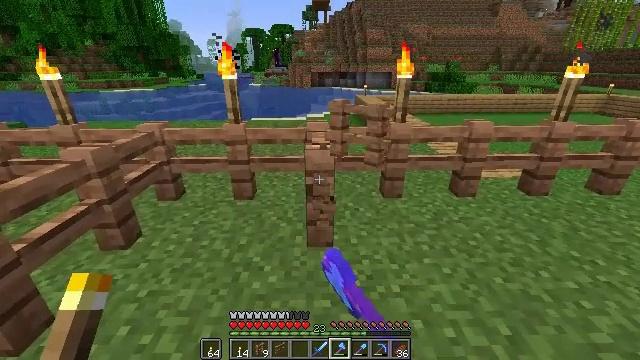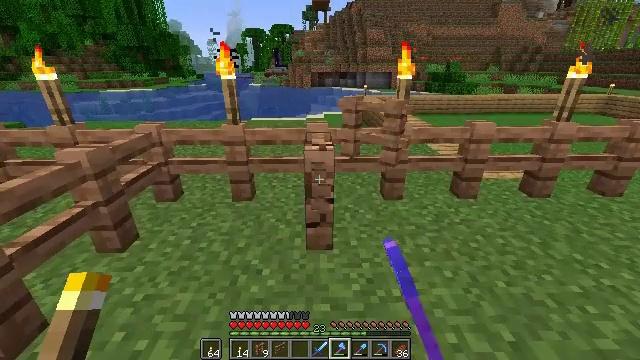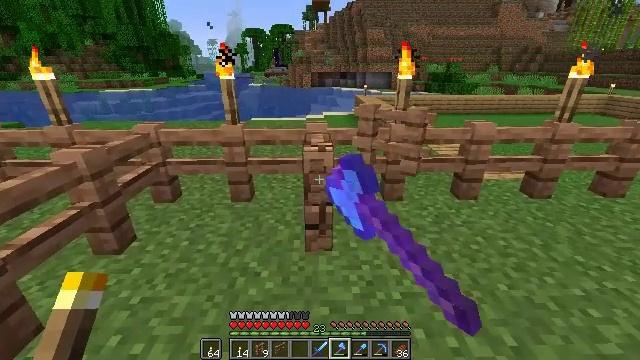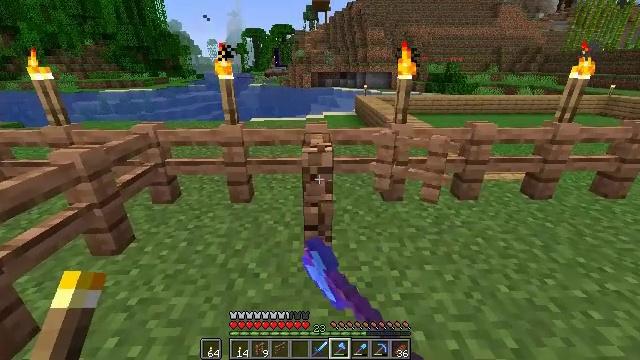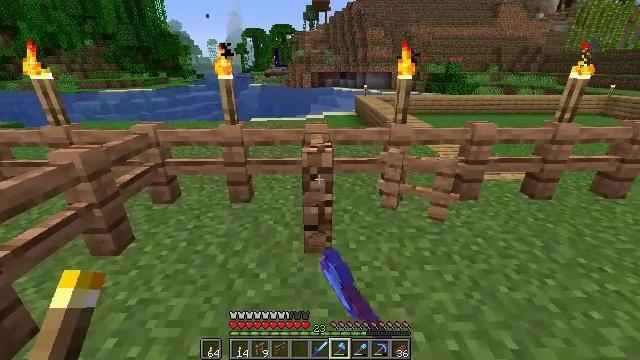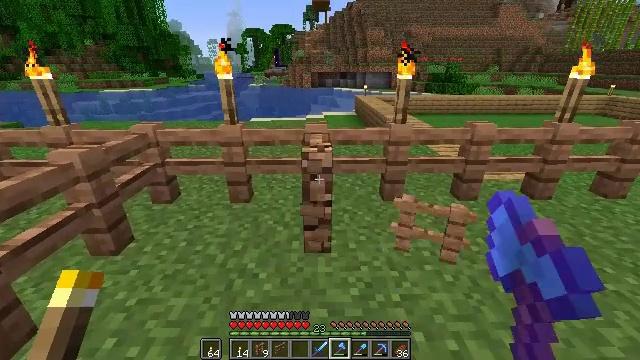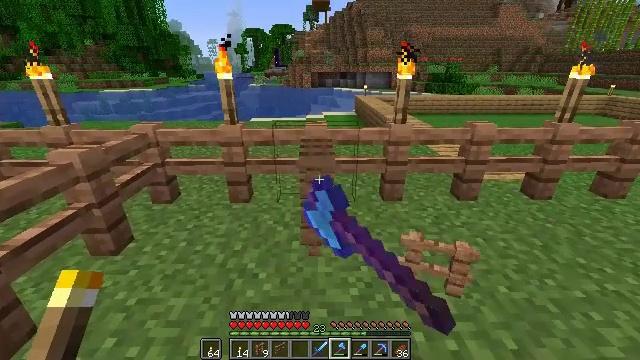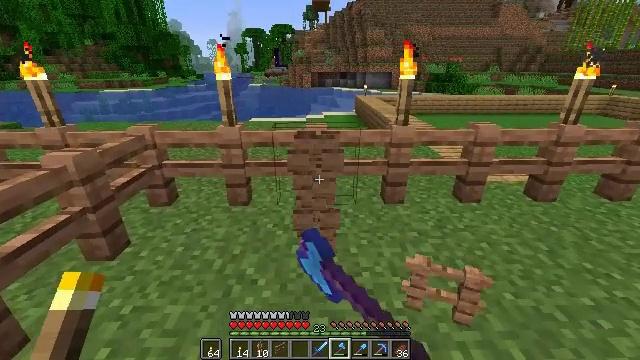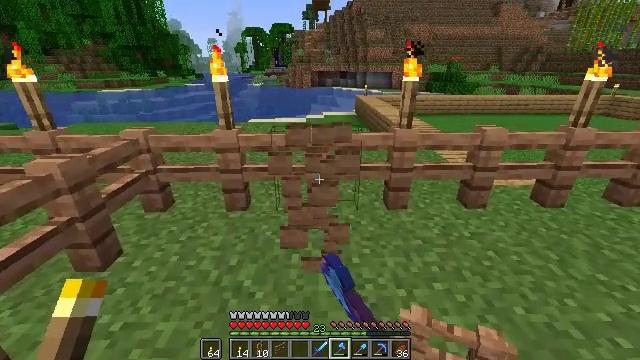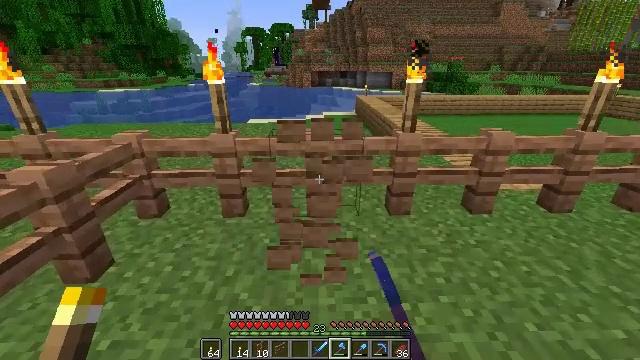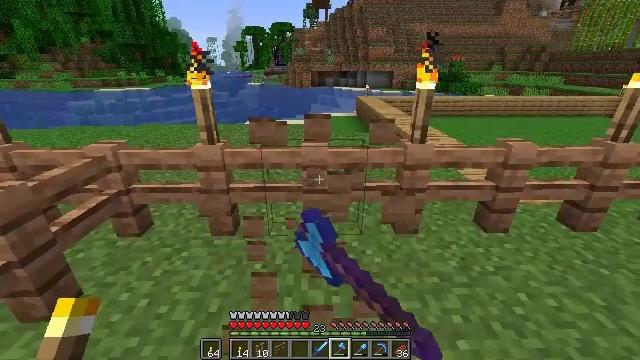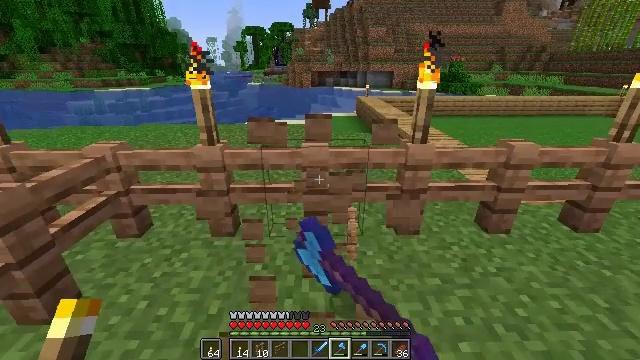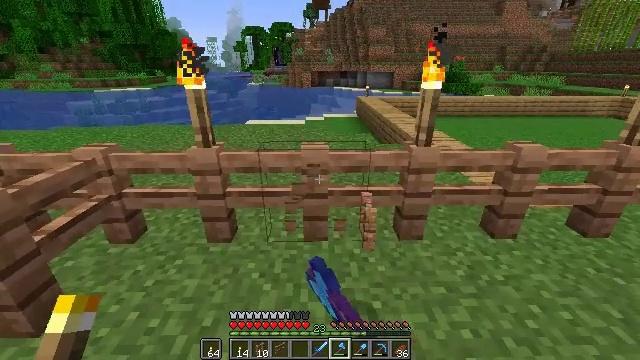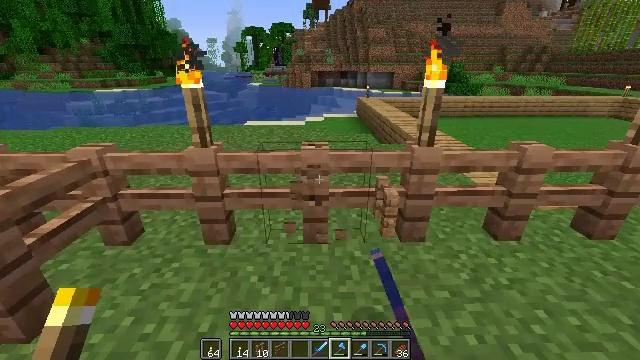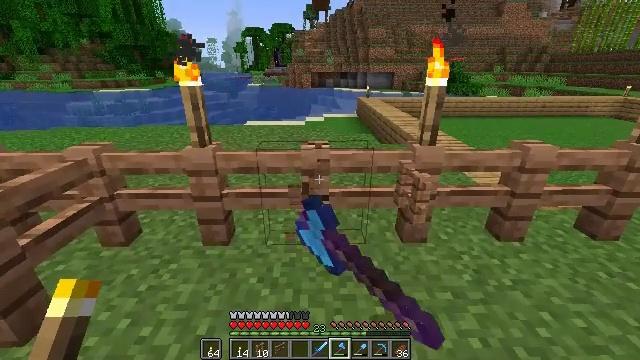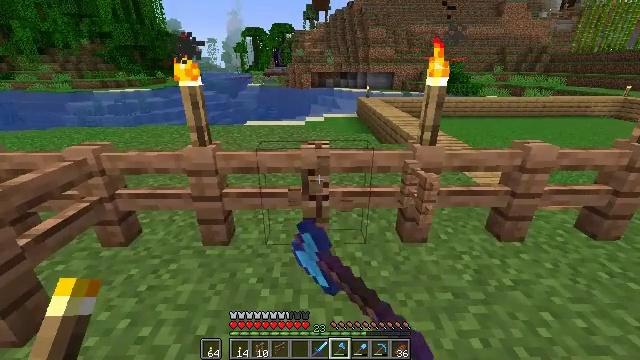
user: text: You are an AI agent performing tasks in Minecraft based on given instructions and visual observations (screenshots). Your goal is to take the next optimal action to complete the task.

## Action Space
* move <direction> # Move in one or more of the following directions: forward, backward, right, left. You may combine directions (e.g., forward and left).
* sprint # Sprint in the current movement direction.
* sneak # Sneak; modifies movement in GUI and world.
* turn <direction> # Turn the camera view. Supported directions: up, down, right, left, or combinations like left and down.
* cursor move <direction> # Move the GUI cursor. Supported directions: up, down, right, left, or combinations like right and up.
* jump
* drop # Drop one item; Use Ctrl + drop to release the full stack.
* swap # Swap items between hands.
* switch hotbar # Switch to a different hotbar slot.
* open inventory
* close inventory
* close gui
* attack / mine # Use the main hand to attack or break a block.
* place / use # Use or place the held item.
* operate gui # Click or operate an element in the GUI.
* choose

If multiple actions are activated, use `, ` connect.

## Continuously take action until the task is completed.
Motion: motion action
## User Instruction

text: Mine the jungle fence for wood.
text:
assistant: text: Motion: attack / mine
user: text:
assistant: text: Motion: attack / mine
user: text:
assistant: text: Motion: attack / mine
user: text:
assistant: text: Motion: attack / mine
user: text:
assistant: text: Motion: attack / mine
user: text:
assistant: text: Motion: attack / mine
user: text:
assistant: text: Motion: move forward, attack / mine
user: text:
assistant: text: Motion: move forward, attack / mine
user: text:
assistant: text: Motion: move forward, attack / mine
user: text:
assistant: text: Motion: move forward, attack / mine
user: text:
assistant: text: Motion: attack / mine
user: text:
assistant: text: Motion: attack / mine
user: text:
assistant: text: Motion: attack / mine
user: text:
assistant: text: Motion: attack / mine
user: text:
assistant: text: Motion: attack / mine
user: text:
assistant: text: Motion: attack / mine
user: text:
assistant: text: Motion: attack / mine
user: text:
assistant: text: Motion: attack / mine
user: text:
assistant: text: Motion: attack / mine
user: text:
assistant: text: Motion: attack / mine
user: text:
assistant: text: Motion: attack / mine
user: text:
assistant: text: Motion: attack / mine
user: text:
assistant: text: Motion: attack / mine
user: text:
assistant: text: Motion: attack / mine
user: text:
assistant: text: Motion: move forward, attack / mine
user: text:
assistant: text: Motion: move forward
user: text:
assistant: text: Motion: move forward, turn right
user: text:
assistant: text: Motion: move forward, turn right and down
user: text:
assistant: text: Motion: turn right
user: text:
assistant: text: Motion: turn right and down